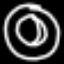
Label: donut